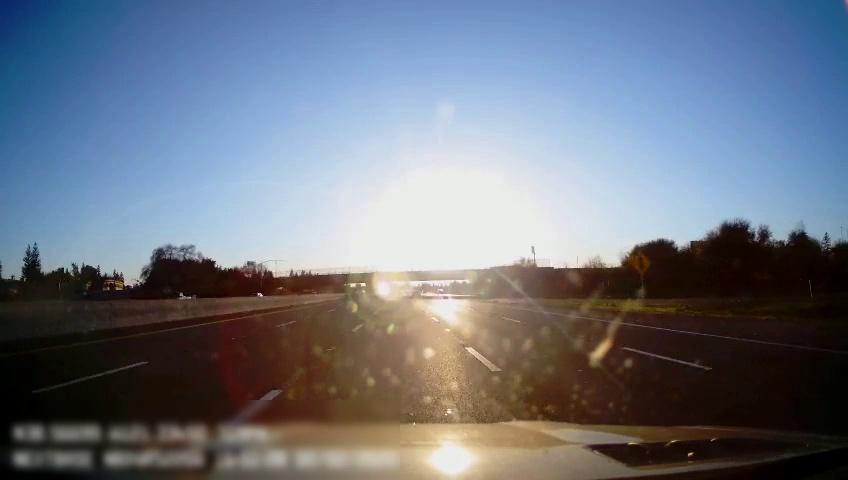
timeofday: Day
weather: Sunny
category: Drivable Space
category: Vehicles | Car
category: Vehicles | Car
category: Vehicles | Car
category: Lanes | Alternate Lane
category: Lanes | Alternate Lane
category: Lanes | Current Lane
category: Lanes | Current Lane
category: Lanes | Alternate Lane
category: Lanes | Alternate Lane
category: Traffic | Signs